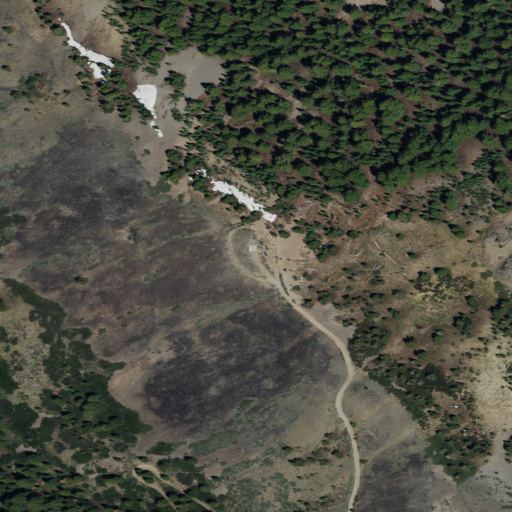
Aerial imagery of ridge(s) in California named Turner Ridge containing shrub, evergreen forest, and open development